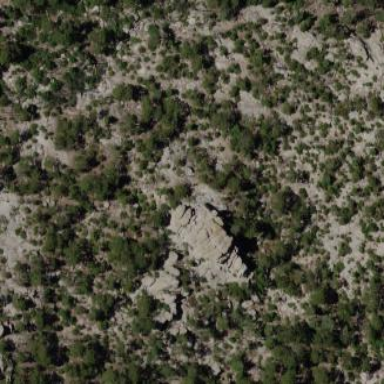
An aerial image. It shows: Landscape of bare rock.